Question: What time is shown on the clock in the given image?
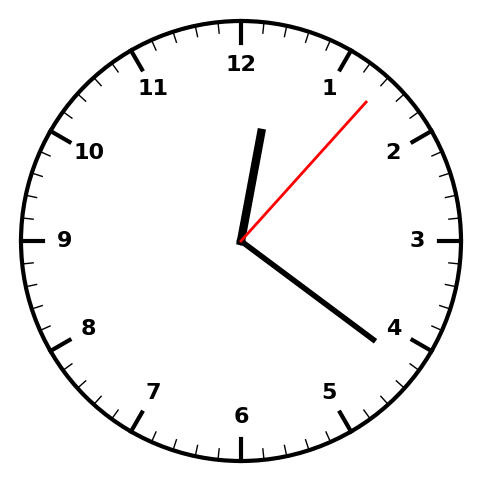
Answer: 12:21:07